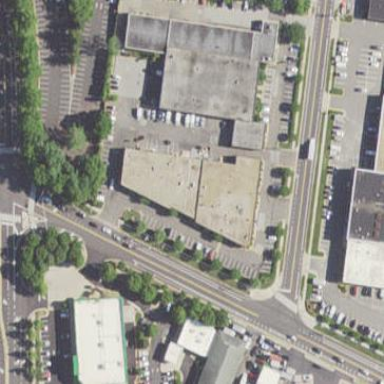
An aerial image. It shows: Retail building.